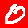
Digit: 0